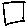
Label: square